Interaction volume radius: 5 \u00c5
Interaction volume height: 20 \u00c5
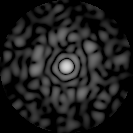
Disorder parameter: 0.8673